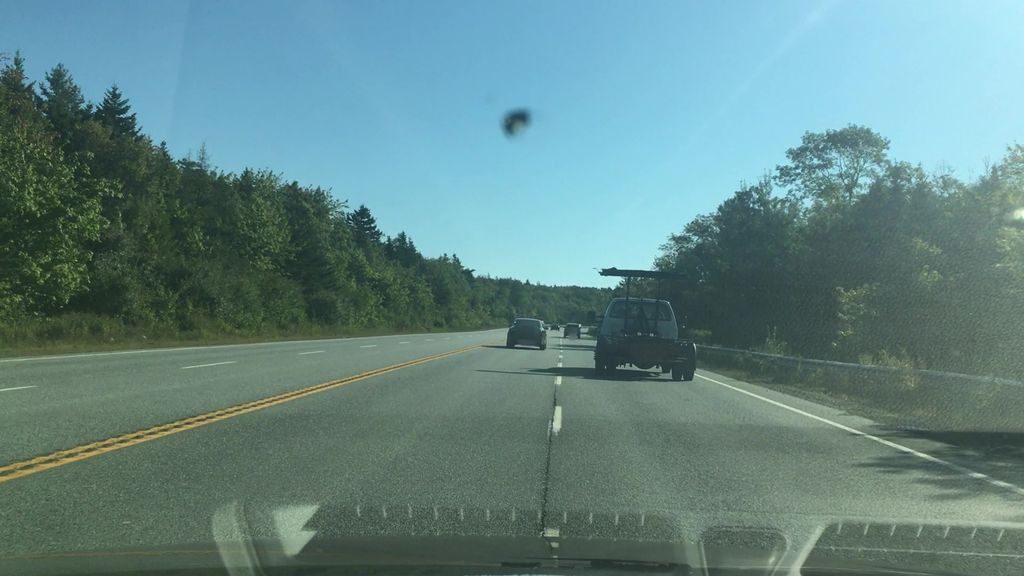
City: halifax